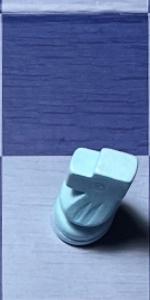
Label: Knight_White